Question: Is there a way to change the color that indicates the active tab of a shinydashboard tabBox? I have changed the "skin" of the dashboard to "red". While this affects the highlighted active tab of the sidebar, it does not seem to have an effect regarding the selected tab in a tabBox.
I have only found solutions for changing the acutal background color of a selected tab (e.g., <URL> should have a red indicator instead of the blue one the have now.
'''
library(shiny)
library(shinydashboard)
#>
#> Attaching package: 'shinydashboard'
#> The following object is masked from 'package:graphics':
#>
#> box
body <- dashboardBody(
fluidRow(
tabBox(
title = "First tabBox",
# The id lets us use input$tabset1 on the server to find the current tab
id = "tabset1", height = "250px",
tabPanel("Tab1", "First tab content"),
tabPanel("Tab2", "Tab content 2")
),
tabBox(
side = "right", height = "250px",
selected = "Tab3",
tabPanel("Tab1", "Tab content 1"),
tabPanel("Tab2", "Tab content 2"),
tabPanel("Tab3", "Note that when side=right, the tab order is reversed.")
)
),
fluidRow(
tabBox(
# Title can include an icon
title = tagList(shiny::icon("gear"), "tabBox status"),
tabPanel("Tab1",
"Currently selected tab from first box:",
verbatimTextOutput("tabset1Selected")
),
tabPanel("Tab2", "Tab content 2")
)
)
)
shinyApp(
ui = dashboardPage(dashboardHeader(title = "tabBoxes"), skin = "red", dashboardSidebar(), body),
server = function(input, output) {
# The currently selected tab from the first box
output$tabset1Selected <- renderText({
input$tabset1
})
}
)
#>
#> Listening on http://127.0.0.1:7512
'''

<URL>
'''
devtools::session_info()
#> - Session info ----------------------------------------------------------
#> setting value
#> version R version 3.6.1 (2019-07-05)
#> os Windows 10 x64
#> system x86_64, mingw32
#> ui RTerm
#> language (EN)
#> collate German_Germany.1252
#> ctype German_Germany.1252
#> tz Europe/Berlin
#> date 2019-10-18
#>
#> - Packages --------------------------------------------------------------
#> package * version date lib source
#> assertthat 0.2.1 2019-03-21 [1] CRAN (R 3.5.3)
#> backports 1.1.4 2019-04-10 [1] CRAN (R 3.5.3)
#> callr 3.3.2 2019-09-22 [1] CRAN (R 3.5.3)
#> cli 1.1.0 2019-03-19 [1] CRAN (R 3.5.3)
#> crayon 1.3.4 2017-09-16 [1] CRAN (R 3.4.2)
#> curl 4.1 2019-09-16 [1] CRAN (R 3.5.3)
#> desc 1.2.0 2018-05-01 [1] CRAN (R 3.5.1)
#> devtools 2.2.1 2019-09-24 [1] CRAN (R 3.5.1)
#> digest 0.6.21 2019-09-20 [1] CRAN (R 3.5.3)
#> ellipsis 0.3.0 2019-09-20 [1] CRAN (R 3.5.3)
#> evaluate 0.14 2019-05-28 [1] CRAN (R 3.5.3)
#> fs 1.3.1 2019-05-06 [1] CRAN (R 3.5.3)
#> glue 1.3.1 2019-03-12 [1] CRAN (R 3.5.3)
#> highr 0.8 2019-03-20 [1] CRAN (R 3.5.3)
#> htmltools 0.3.6 2017-04-28 [1] CRAN (R 3.5.1)
#> httpuv 1.5.2 2019-09-11 [1] CRAN (R 3.5.3)
#> httr 1.4.1 2019-08-05 [1] CRAN (R 3.5.3)
#> jsonlite 1.6 2018-12-07 [1] CRAN (R 3.5.2)
#> knitr 1.25 2019-09-18 [1] CRAN (R 3.5.3)
#> later 0.8.0 2019-02-11 [1] CRAN (R 3.5.3)
#> magrittr 1.5 2014-11-22 [1] CRAN (R 3.4.1)
#> memoise 1.1.0 2017-04-21 [1] CRAN (R 3.4.1)
#> mime 0.7 2019-06-11 [1] CRAN (R 3.5.3)
#> pkgbuild 1.0.5 2019-08-26 [1] CRAN (R 3.5.3)
#> pkgload 1.0.2 2018-10-29 [1] CRAN (R 3.5.1)
#> prettyunits 1.0.2 2015-07-13 [1] CRAN (R 3.5.1)
#> processx 3.4.1 2019-07-18 [1] CRAN (R 3.5.3)
#> promises 1.0.1 2018-04-13 [1] CRAN (R 3.5.1)
#> ps 1.3.0 2018-12-21 [1] CRAN (R 3.5.2)
#> R6 2.4.0 2019-02-14 [1] CRAN (R 3.5.3)
#> Rcpp 1.0.2 2019-07-25 [1] CRAN (R 3.5.3)
#> remotes 2.1.0 2019-06-24 [1] CRAN (R 3.5.3)
#> rlang 0.4.0 2019-06-25 [1] CRAN (R 3.5.3)
#> rmarkdown 1.15 2019-08-21 [1] CRAN (R 3.5.3)
#> rprojroot 1.3-2 2018-01-03 [1] CRAN (R 3.5.1)
#> sessioninfo 1.1.1 2018-11-05 [1] CRAN (R 3.5.3)
#> shiny * 1.3.2 2019-04-22 [1] CRAN (R 3.5.3)
#> shinydashboard * 0.7.1 2018-10-17 [1] CRAN (R 3.5.2)
#> stringi 1.4.3 2019-03-12 [1] CRAN (R 3.5.3)
#> stringr 1.4.0 2019-02-10 [1] CRAN (R 3.5.2)
#> testthat 2.2.1 2019-07-25 [1] CRAN (R 3.5.3)
#> usethis 1.5.1 2019-07-04 [1] CRAN (R 3.5.3)
#> webshot 0.5.1 2018-09-28 [1] CRAN (R 3.5.1)
#> withr 2.1.2 2018-03-15 [1] CRAN (R 3.5.1)
#> xfun 0.9 2019-08-21 [1] CRAN (R 3.5.3)
#> xml2 1.2.2 2019-08-09 [1] CRAN (R 3.5.3)
#> xtable 1.8-4 2019-04-21 [1] CRAN (R 3.5.3)
#> yaml 2.2.0 2018-07-25 [1] CRAN (R 3.5.1)
#>
#> [1] E:/R_LIBS_USER
#> [2] E:/R-3.6.1/library
'''
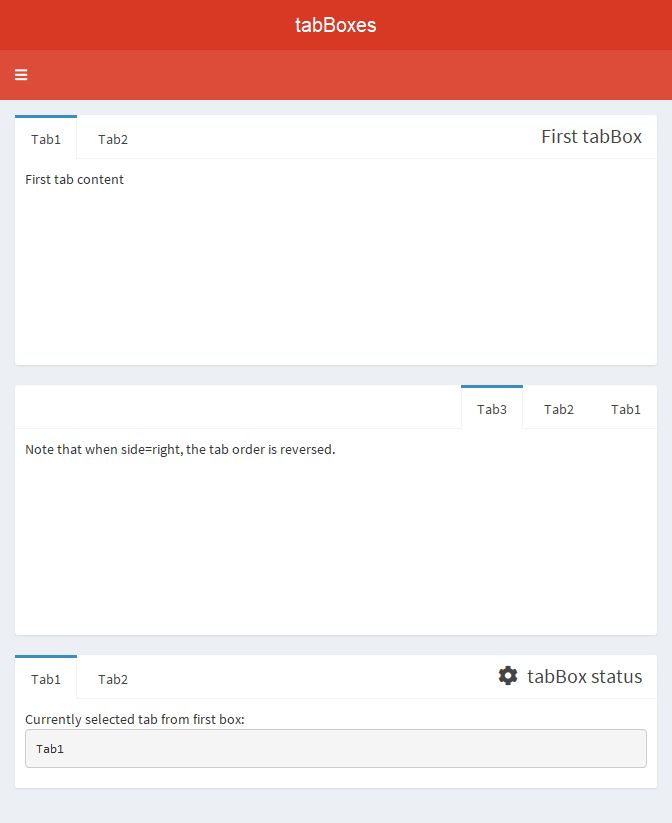
Answer: You can apply custom 'css' this. The red color used in 'skin = "red"' is '#d73925'
'''
library(shiny)
library(shinydashboard)
js <- '.nav-tabs-custom .nav-tabs li.active {
border-top-color: #d73925;
}"'
body <- dashboardBody(
tags$style(js),
fluidRow(
tabBox(
title = "First tabBox",
# The id lets us use input$tabset1 on the server to find the current tab
id = "tabset1", height = "250px",
tabPanel("Tab1", "First tab content"),
tabPanel("Tab2", "Tab content 2")
),
tabBox(
side = "right", height = "250px",
selected = "Tab3",
tabPanel("Tab1", "Tab content 1"),
tabPanel("Tab2", "Tab content 2"),
tabPanel("Tab3", "Note that when side=right, the tab order is reversed.")
)
),
fluidRow(
tabBox(
# Title can include an icon
title = tagList(shiny::icon("gear"), "tabBox status"),
tabPanel("Tab1",
"Currently selected tab from first box:",
verbatimTextOutput("tabset1Selected")
),
tabPanel("Tab2", "Tab content 2")
)
)
)
shinyApp(
ui = dashboardPage(dashboardHeader(title = "tabBoxes"), skin = "red", dashboardSidebar(), body),
server = function(input, output) {
# The currently selected tab from the first box
output$tabset1Selected <- renderText({
input$tabset1
})
}
)
'''
<URL>